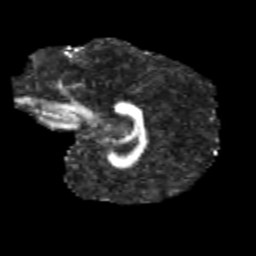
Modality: FA
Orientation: sagittal
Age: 12
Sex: male
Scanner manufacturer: siemens
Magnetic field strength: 3 T
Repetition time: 3.8 s
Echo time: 0.07 s